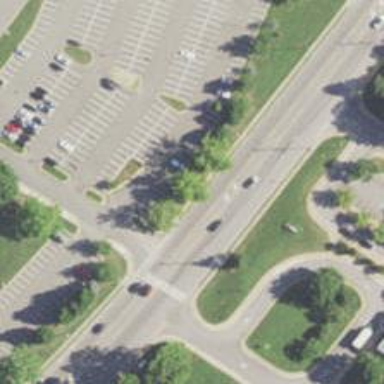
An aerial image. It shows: Unmarked road crossing.